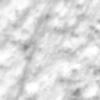
Label: no_change